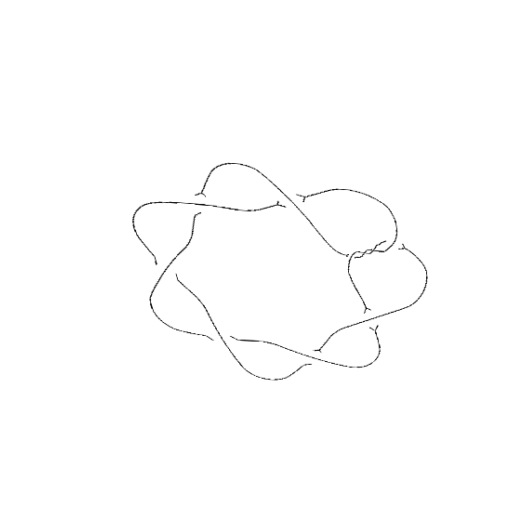
Crossing number: 10